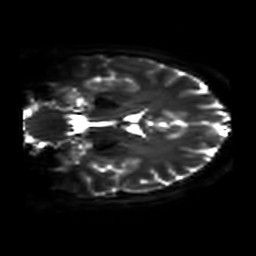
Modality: DWI
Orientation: coronal
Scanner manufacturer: philips
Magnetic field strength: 7 T
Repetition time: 9.612 s
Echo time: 0.073 s